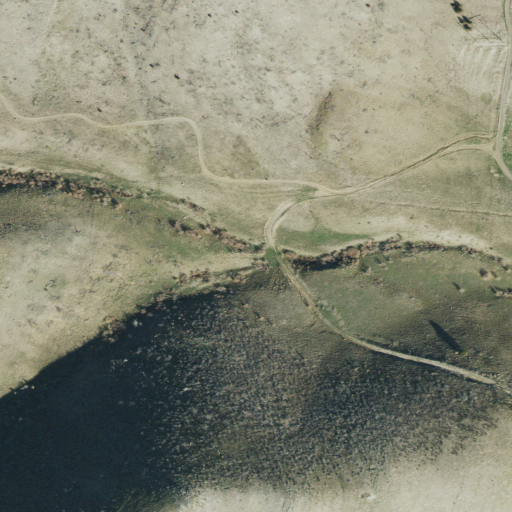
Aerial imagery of valley in Utah named Left Fork Enoch Canyon containing grassland and shrub